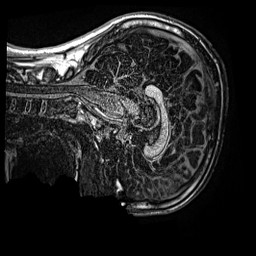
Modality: MP2RAGE
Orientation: sagittal
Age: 12
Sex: male
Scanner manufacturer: siemens
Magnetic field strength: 3 T
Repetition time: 4 s
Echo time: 0.00299 s